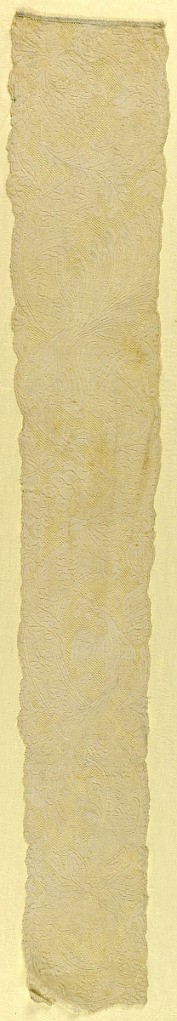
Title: Cap streamers
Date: mid-18th century
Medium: linen Technique: bobbin lace of Binche style with Binche ground
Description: Design of birds and a serpentine band ornamented with floral forms and large flowers.